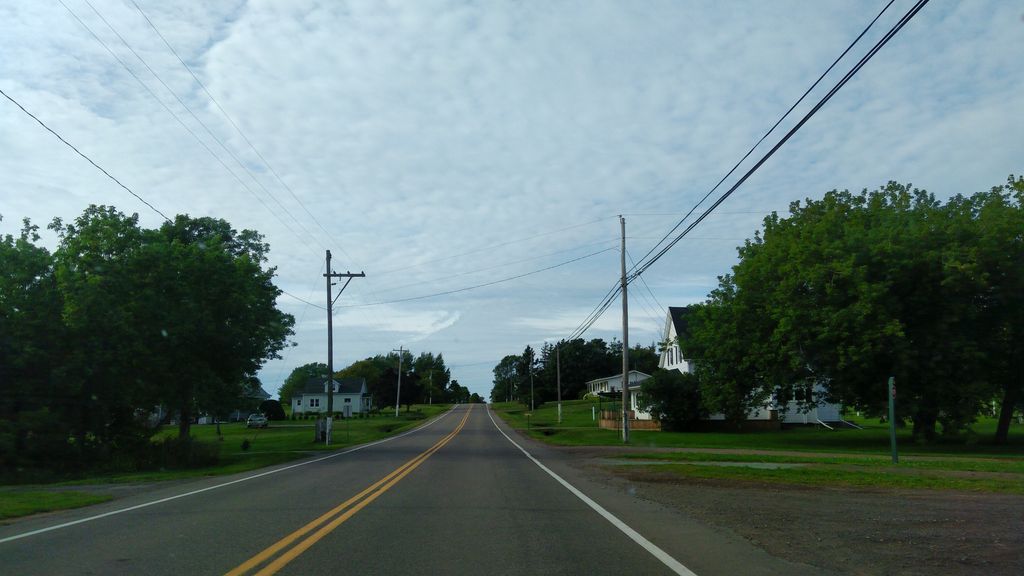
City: charlottetown